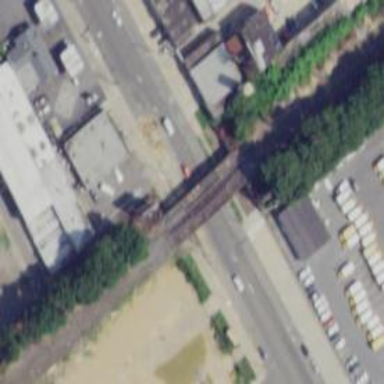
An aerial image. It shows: Abandoned railroad bridge.